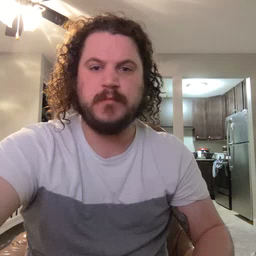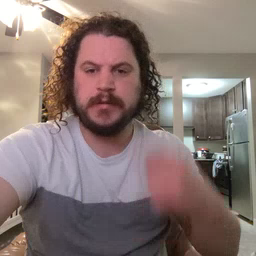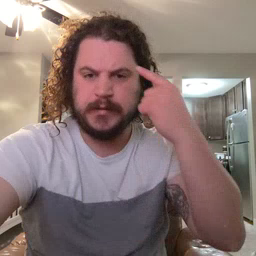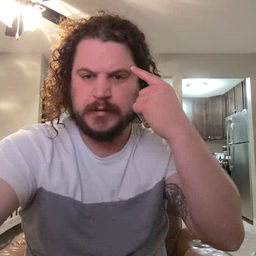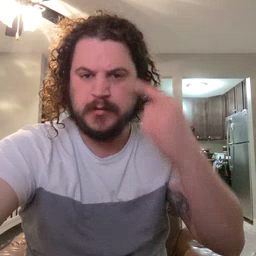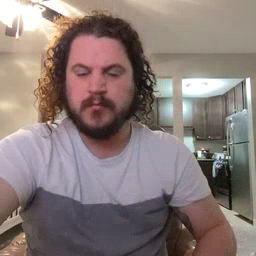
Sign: think